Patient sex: M
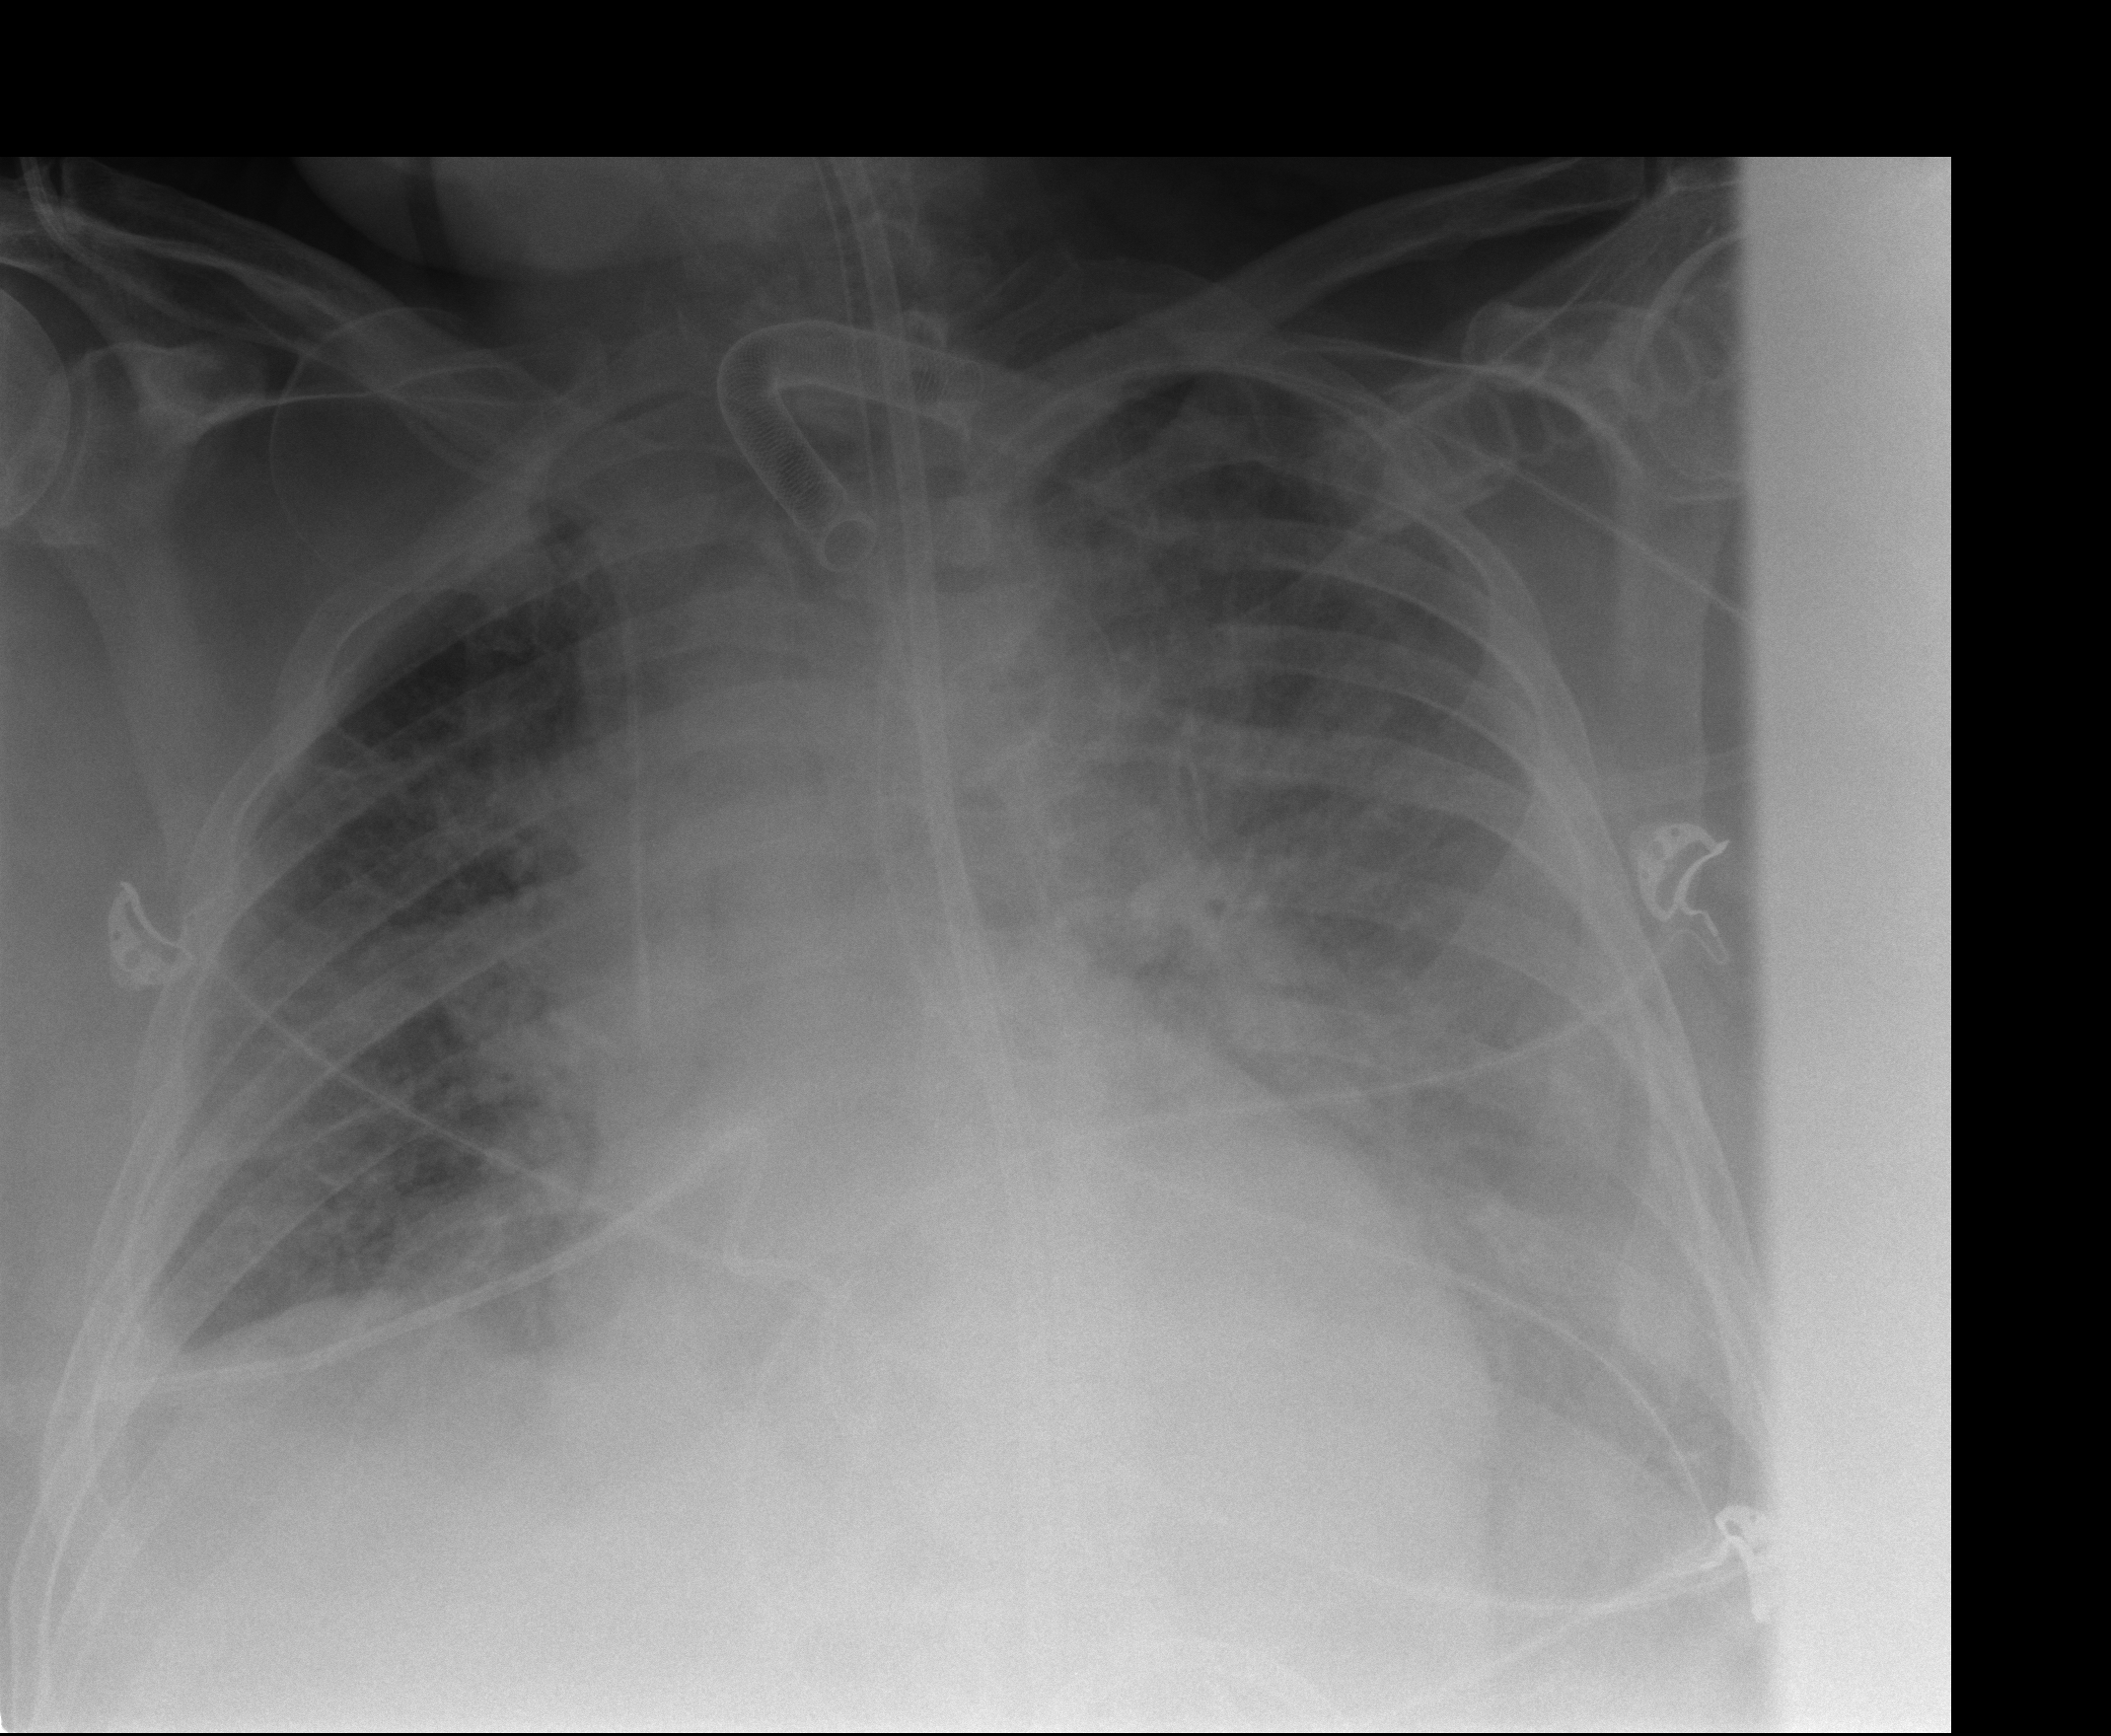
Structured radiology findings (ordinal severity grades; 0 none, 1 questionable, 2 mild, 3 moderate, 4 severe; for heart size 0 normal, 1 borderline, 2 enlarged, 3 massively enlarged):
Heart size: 2
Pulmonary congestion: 3
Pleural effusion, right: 1
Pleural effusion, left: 3
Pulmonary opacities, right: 3
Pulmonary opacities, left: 3
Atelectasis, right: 2
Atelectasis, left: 2